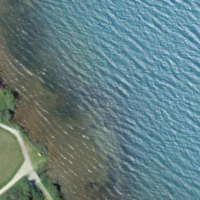
EUNIS habitat code: 14
Species observed at this site:
Oenanthe oenanthe
Saxicola rubetra
Anas platyrhynchos
Cuculus canorus
Lanius collurio